Field crop: maize
Growth stage: 2
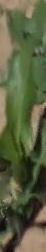
Species: maize